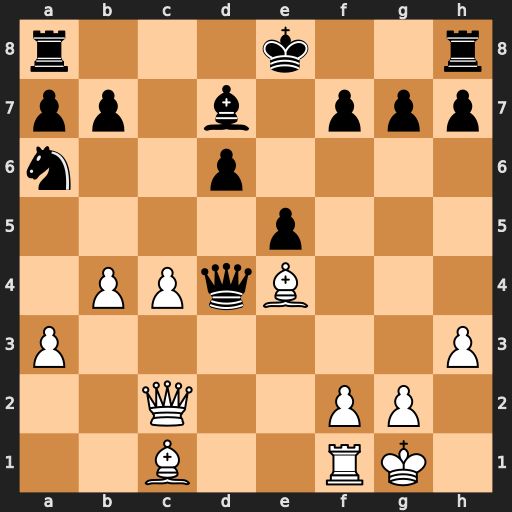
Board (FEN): r3k2r/pp1b1ppp/n2p4/4p3/1PPqB3/P6P/2Q2PP1/2B2RK1
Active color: w
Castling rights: kq
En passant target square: -
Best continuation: Be3 Qxe4 Qxe4